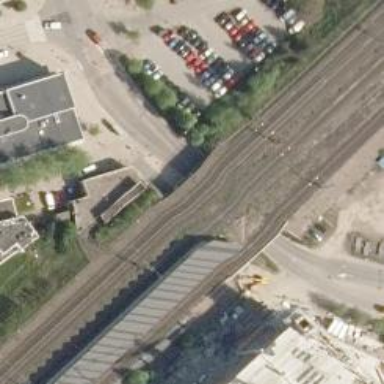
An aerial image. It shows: Railway area.